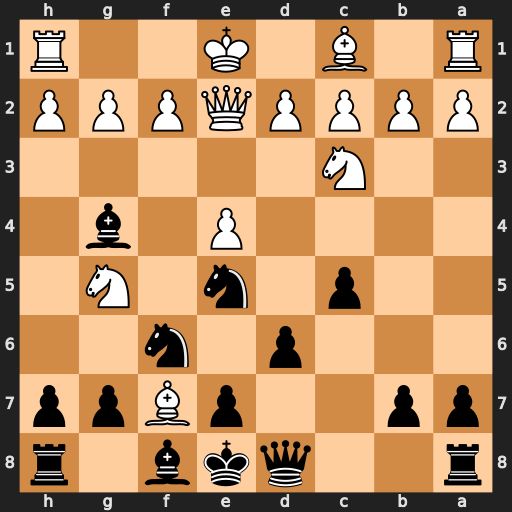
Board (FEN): r2qkb1r/pp2pBpp/3p1n2/2p1n1N1/4P1b1/2N5/PPPPQPPP/R1B1K2R
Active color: b
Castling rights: KQkq
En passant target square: -
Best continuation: Nxf7 Nxf7 Kxf7